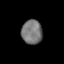
Tissue: lung
Cell type: Fibroblasts
Senescence score: 0.7531
Nuclear area (px): 488
Mean DAPI intensity: 118.975